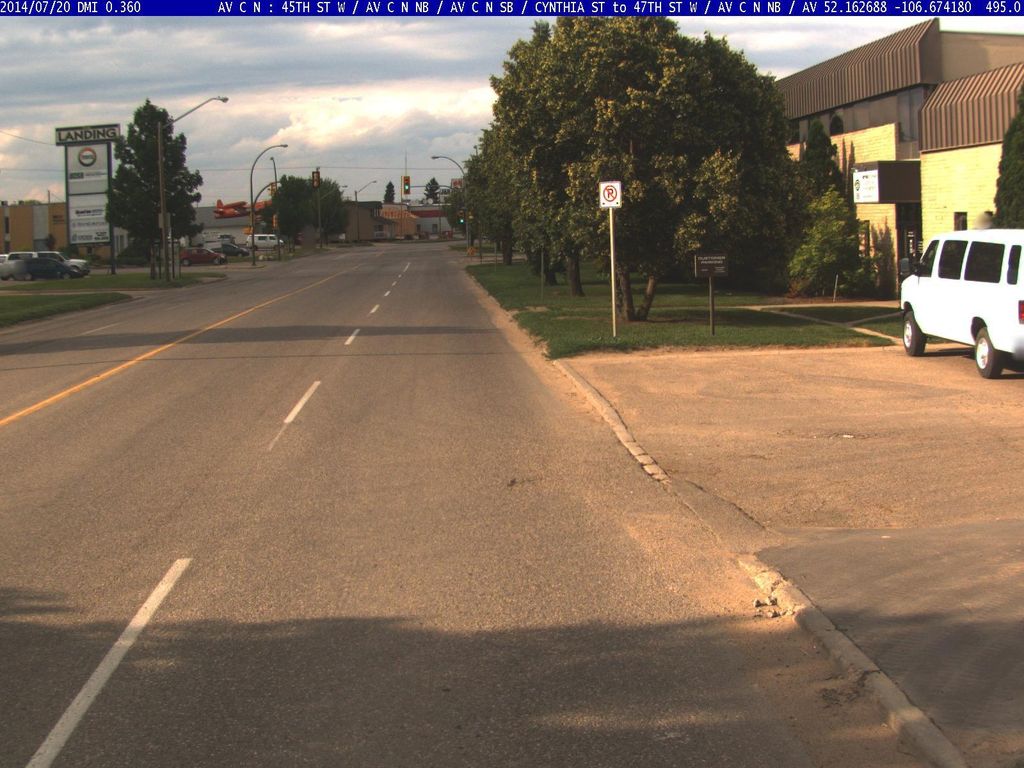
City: saskatoon